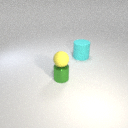
small yellow rubber sphere above small green metal cylinder